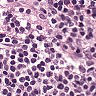
Metastatic tissue present: no